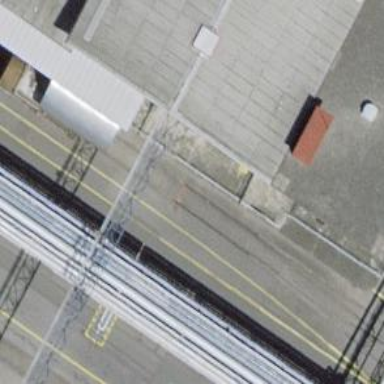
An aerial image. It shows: Railway switch.